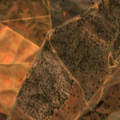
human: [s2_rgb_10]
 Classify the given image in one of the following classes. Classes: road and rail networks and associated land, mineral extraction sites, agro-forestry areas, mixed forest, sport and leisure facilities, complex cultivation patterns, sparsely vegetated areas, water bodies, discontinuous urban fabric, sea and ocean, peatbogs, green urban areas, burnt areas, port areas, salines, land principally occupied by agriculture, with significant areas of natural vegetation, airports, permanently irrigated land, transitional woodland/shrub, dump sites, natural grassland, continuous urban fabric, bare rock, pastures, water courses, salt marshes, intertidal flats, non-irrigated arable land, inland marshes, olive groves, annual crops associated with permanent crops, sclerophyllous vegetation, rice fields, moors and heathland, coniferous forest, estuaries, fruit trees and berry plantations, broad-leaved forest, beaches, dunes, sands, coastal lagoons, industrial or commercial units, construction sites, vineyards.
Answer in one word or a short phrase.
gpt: non-irrigated arable land, olive groves, agro-forestry areas, broad-leaved forest